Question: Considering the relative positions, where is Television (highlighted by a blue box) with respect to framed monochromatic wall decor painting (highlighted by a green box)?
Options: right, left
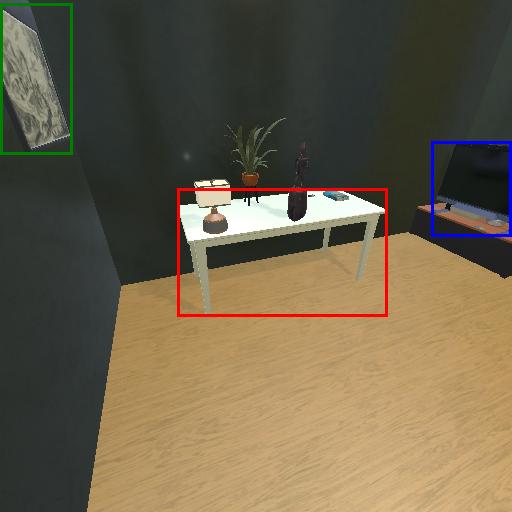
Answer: right